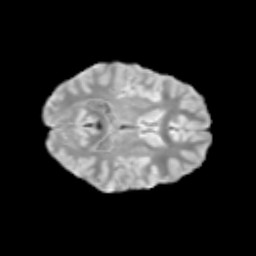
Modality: T2w
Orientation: axial
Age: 12
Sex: female
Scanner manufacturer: siemens
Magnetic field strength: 3 T
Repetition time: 3.8 s
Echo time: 0.07 s